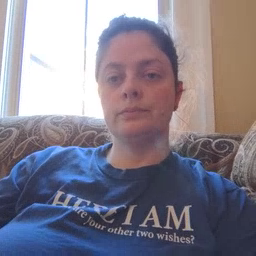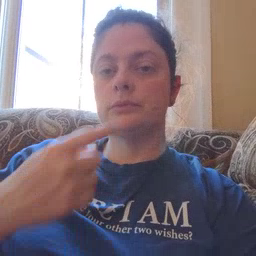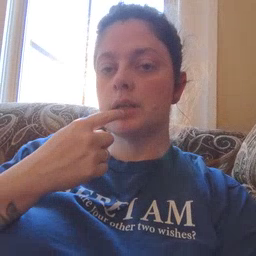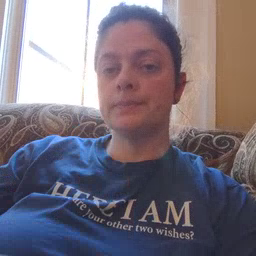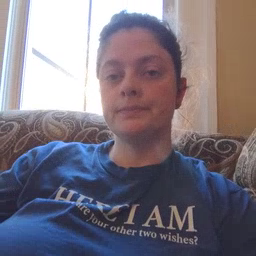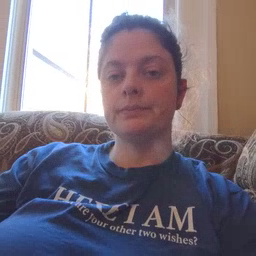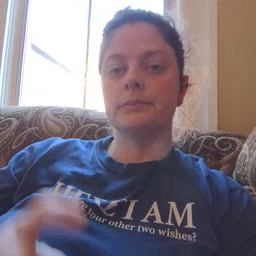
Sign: tongue